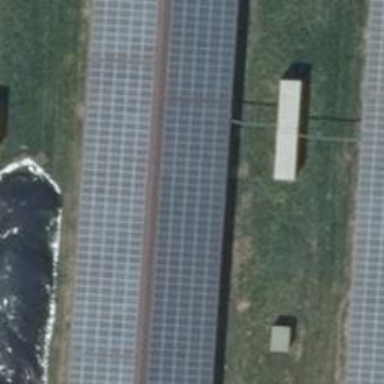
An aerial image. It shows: Solar-powered generator using photovoltaic technology. This small installation generates electricity through solar photovoltaic panels.